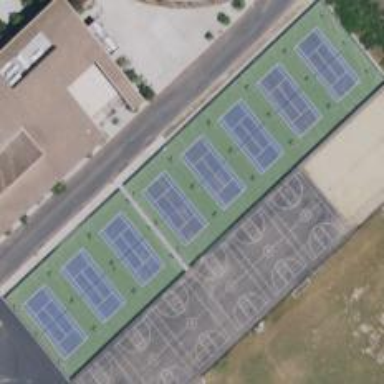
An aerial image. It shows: Tennis court on the leisure land pitch.